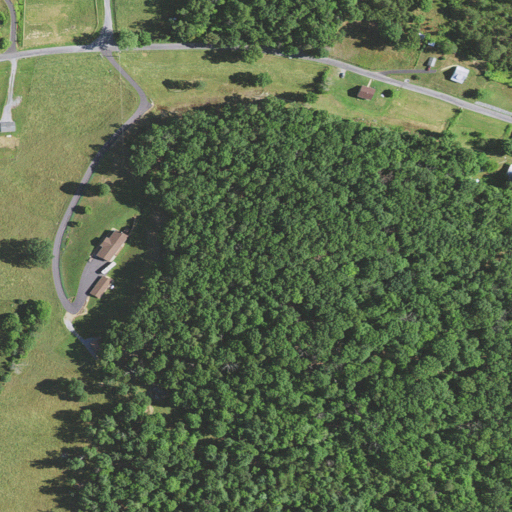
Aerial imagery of mountain in Virginia named The Negrohead containing deciduous forest, pasture, mixed forest, open development, low intensity development, and medium intensity development